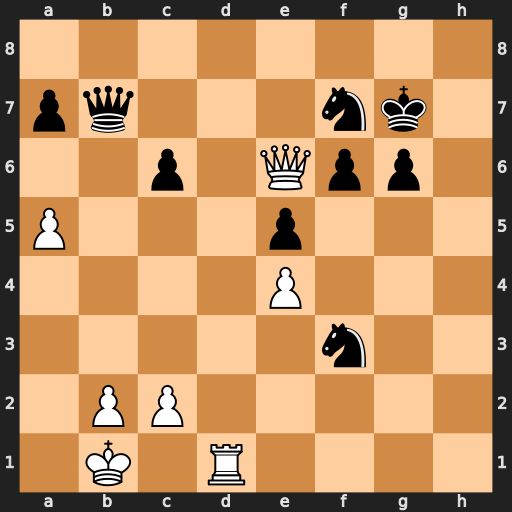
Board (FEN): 8/pq3nk1/2p1Qpp1/P3p3/4P3/5n2/1PP5/1K1R4
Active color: w
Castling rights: -
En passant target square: -
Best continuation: Rd7 Qxd7 Qxd7